Question: I have a page and when I open it in google chrome and see in the console of the debugging tool, I get the following message as shown in the picture.
I do not have those four .gif images and I do not need them too but from where and how am I getting this error message? I have NOT used those four images in any of my code but still getting those message, I could not understand.
Any suggestions?
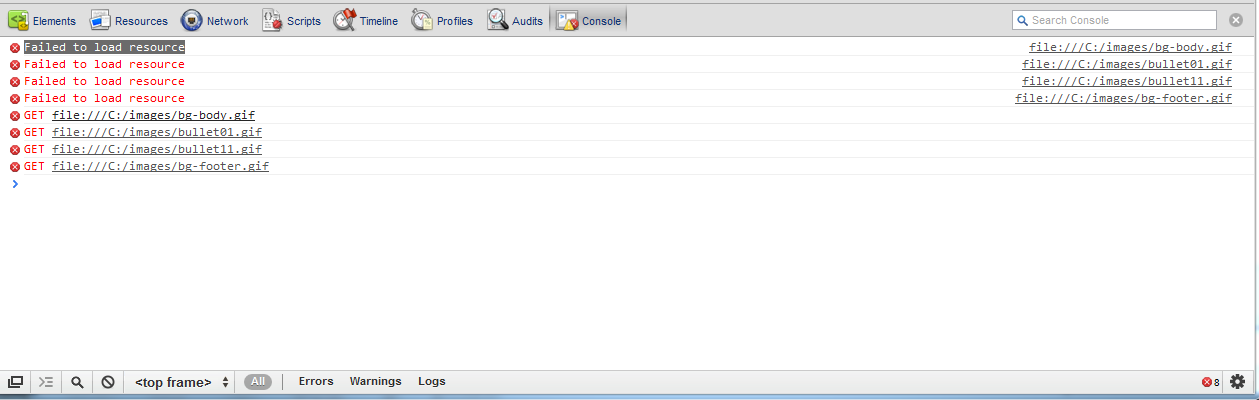
Answer: Check your CSS. They are likely getting loaded there.